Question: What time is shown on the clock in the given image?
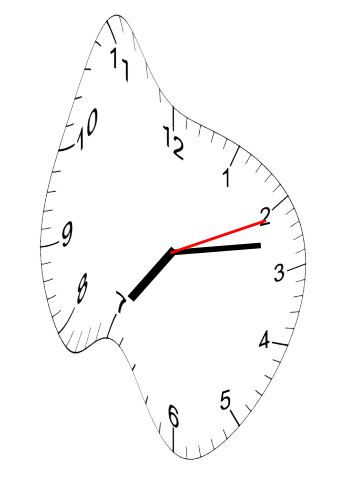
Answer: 07:13:11